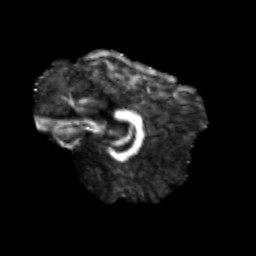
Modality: FA
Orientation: sagittal
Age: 23
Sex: female
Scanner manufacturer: siemens
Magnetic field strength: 3 T
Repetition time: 3.5 s
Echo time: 0.125 s